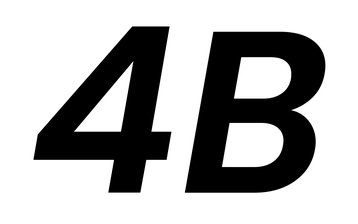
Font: Poppins-SemiBoldItalic